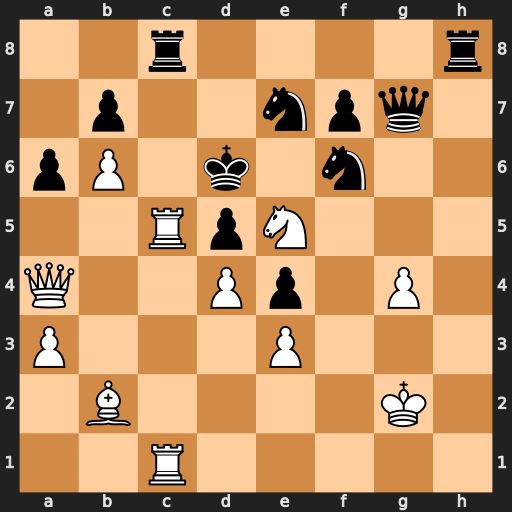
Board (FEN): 2r4r/1p2npq1/pP1k1n2/2RpN3/Q2Pp1P1/P3P3/1B4K1/2R5
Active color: w
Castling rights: -
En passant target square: -
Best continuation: Rxc8 Rxc8 Rxc8 Nxc8 Qc2